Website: ulta-beauty
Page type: payment
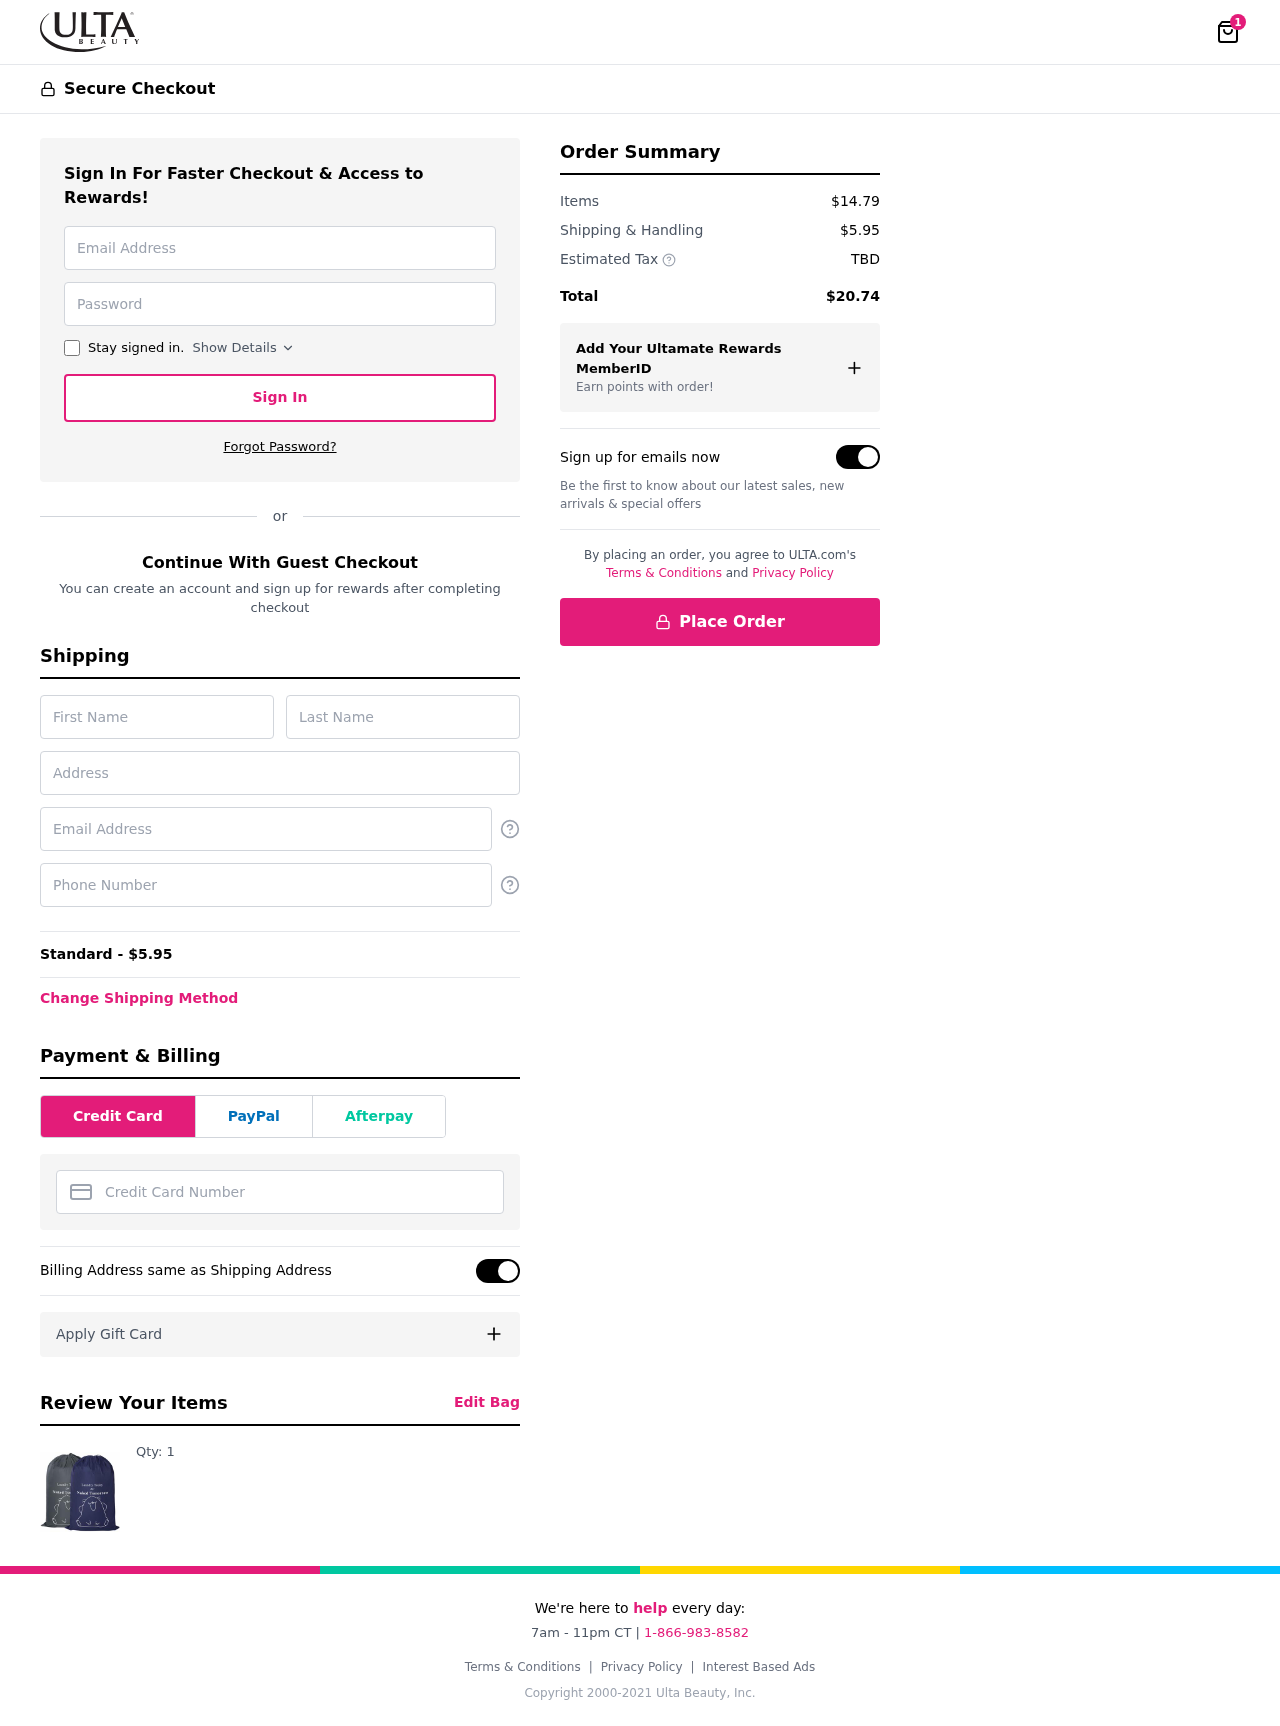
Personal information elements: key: PII_CARD_NUMBER
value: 2476 5948 1016 1177
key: PII_EMAIL
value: jerry_alvarado@gmail.com
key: PII_FIRSTNAME
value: Jerry
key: PII_LASTNAME
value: Alvarado
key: PII_PHONE
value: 8216111611
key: PII_STREET
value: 961 Anna Haven
Product elements: key: PRODUCT1_QUANTITY
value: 1
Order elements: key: ORDER_NUM_ITEMS
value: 1
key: ORDER_SHIPPING_COST
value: $5.95
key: ORDER_SHIPPING_COST
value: Standard - $5.95
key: ORDER_SUBTOTAL
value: $14.79
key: ORDER_TAX
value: TBD
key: ORDER_TOTAL
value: $20.74